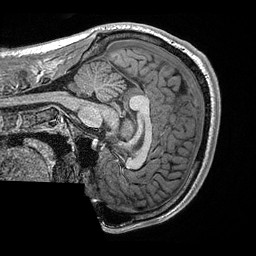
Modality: T1w
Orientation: sagittal
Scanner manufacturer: ge
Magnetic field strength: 3 T
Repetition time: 2.349 s
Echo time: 0.002968 s